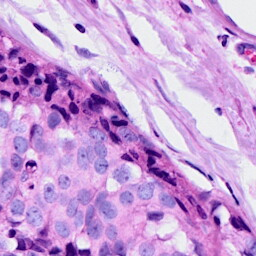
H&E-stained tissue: Breast